Question: I'm creating an application using PhoneGap and the jQuery Mobile Framework. Sorry I can't provide a better screenshot, I can't reveal the content for legal reasons. You will see however that the scroll bar is over the header part of the application and the footer. I want the user to only be able to scroll through the main content area (the list view). If anybody with jQuery mobile experience could help me out I'd highly appreciate it.
I am using an unedited version of jQuery Mobile 1.3.1.
Thanks
Image:

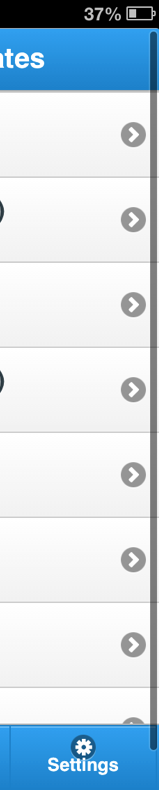
Answer: '''
position:absolute;
z-index:1;
width:100%;
padding:0;
-webkit-overflow-scrolling:touch;
overflow:auto;
'''
<URL>
Not mine though, just a bookmarked link